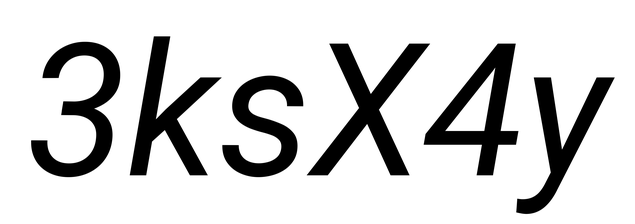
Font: Roboto-Italic_Italic